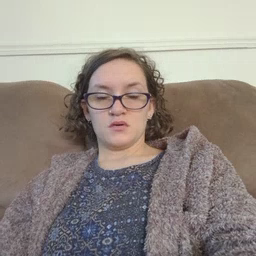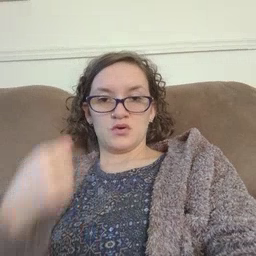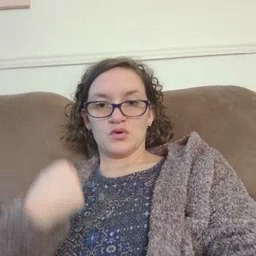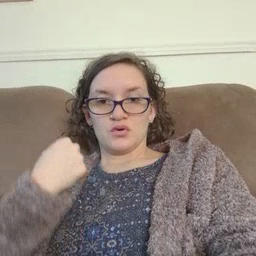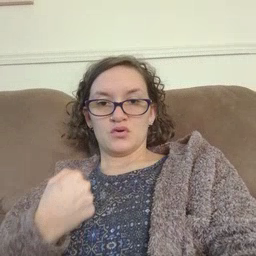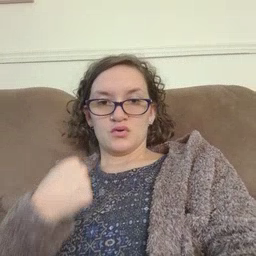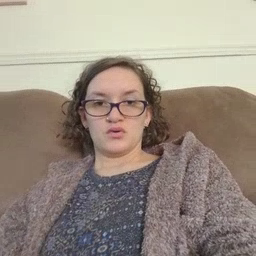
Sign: car